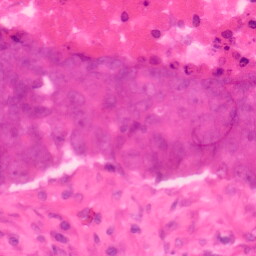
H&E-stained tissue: Colon